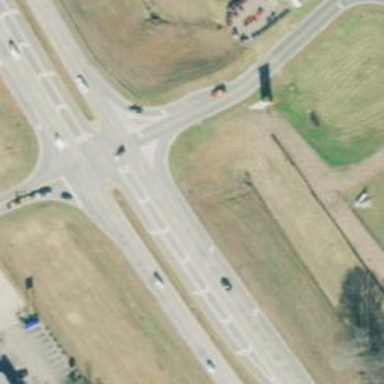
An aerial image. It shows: Asphalt trunk link road.